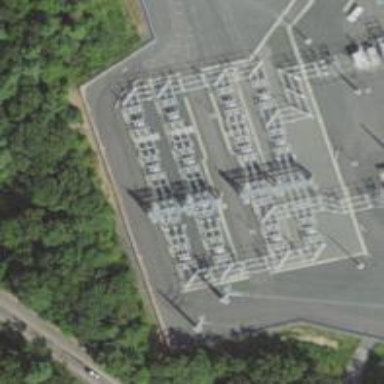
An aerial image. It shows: Switch used for power control.